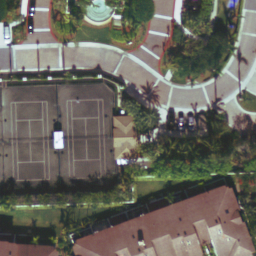
Label: tennis court